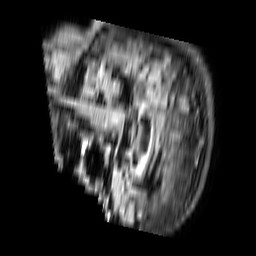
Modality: FLAIR
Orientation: sagittal
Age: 87
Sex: female
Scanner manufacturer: philips
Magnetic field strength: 3 T
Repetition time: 11 s
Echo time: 0.12 s